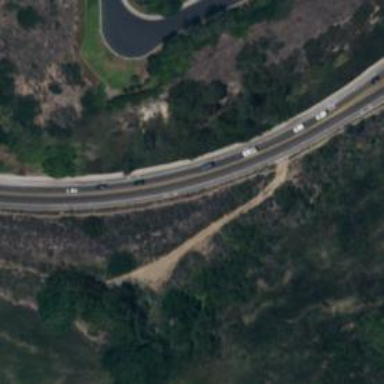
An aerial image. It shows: Secondary road.